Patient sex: M
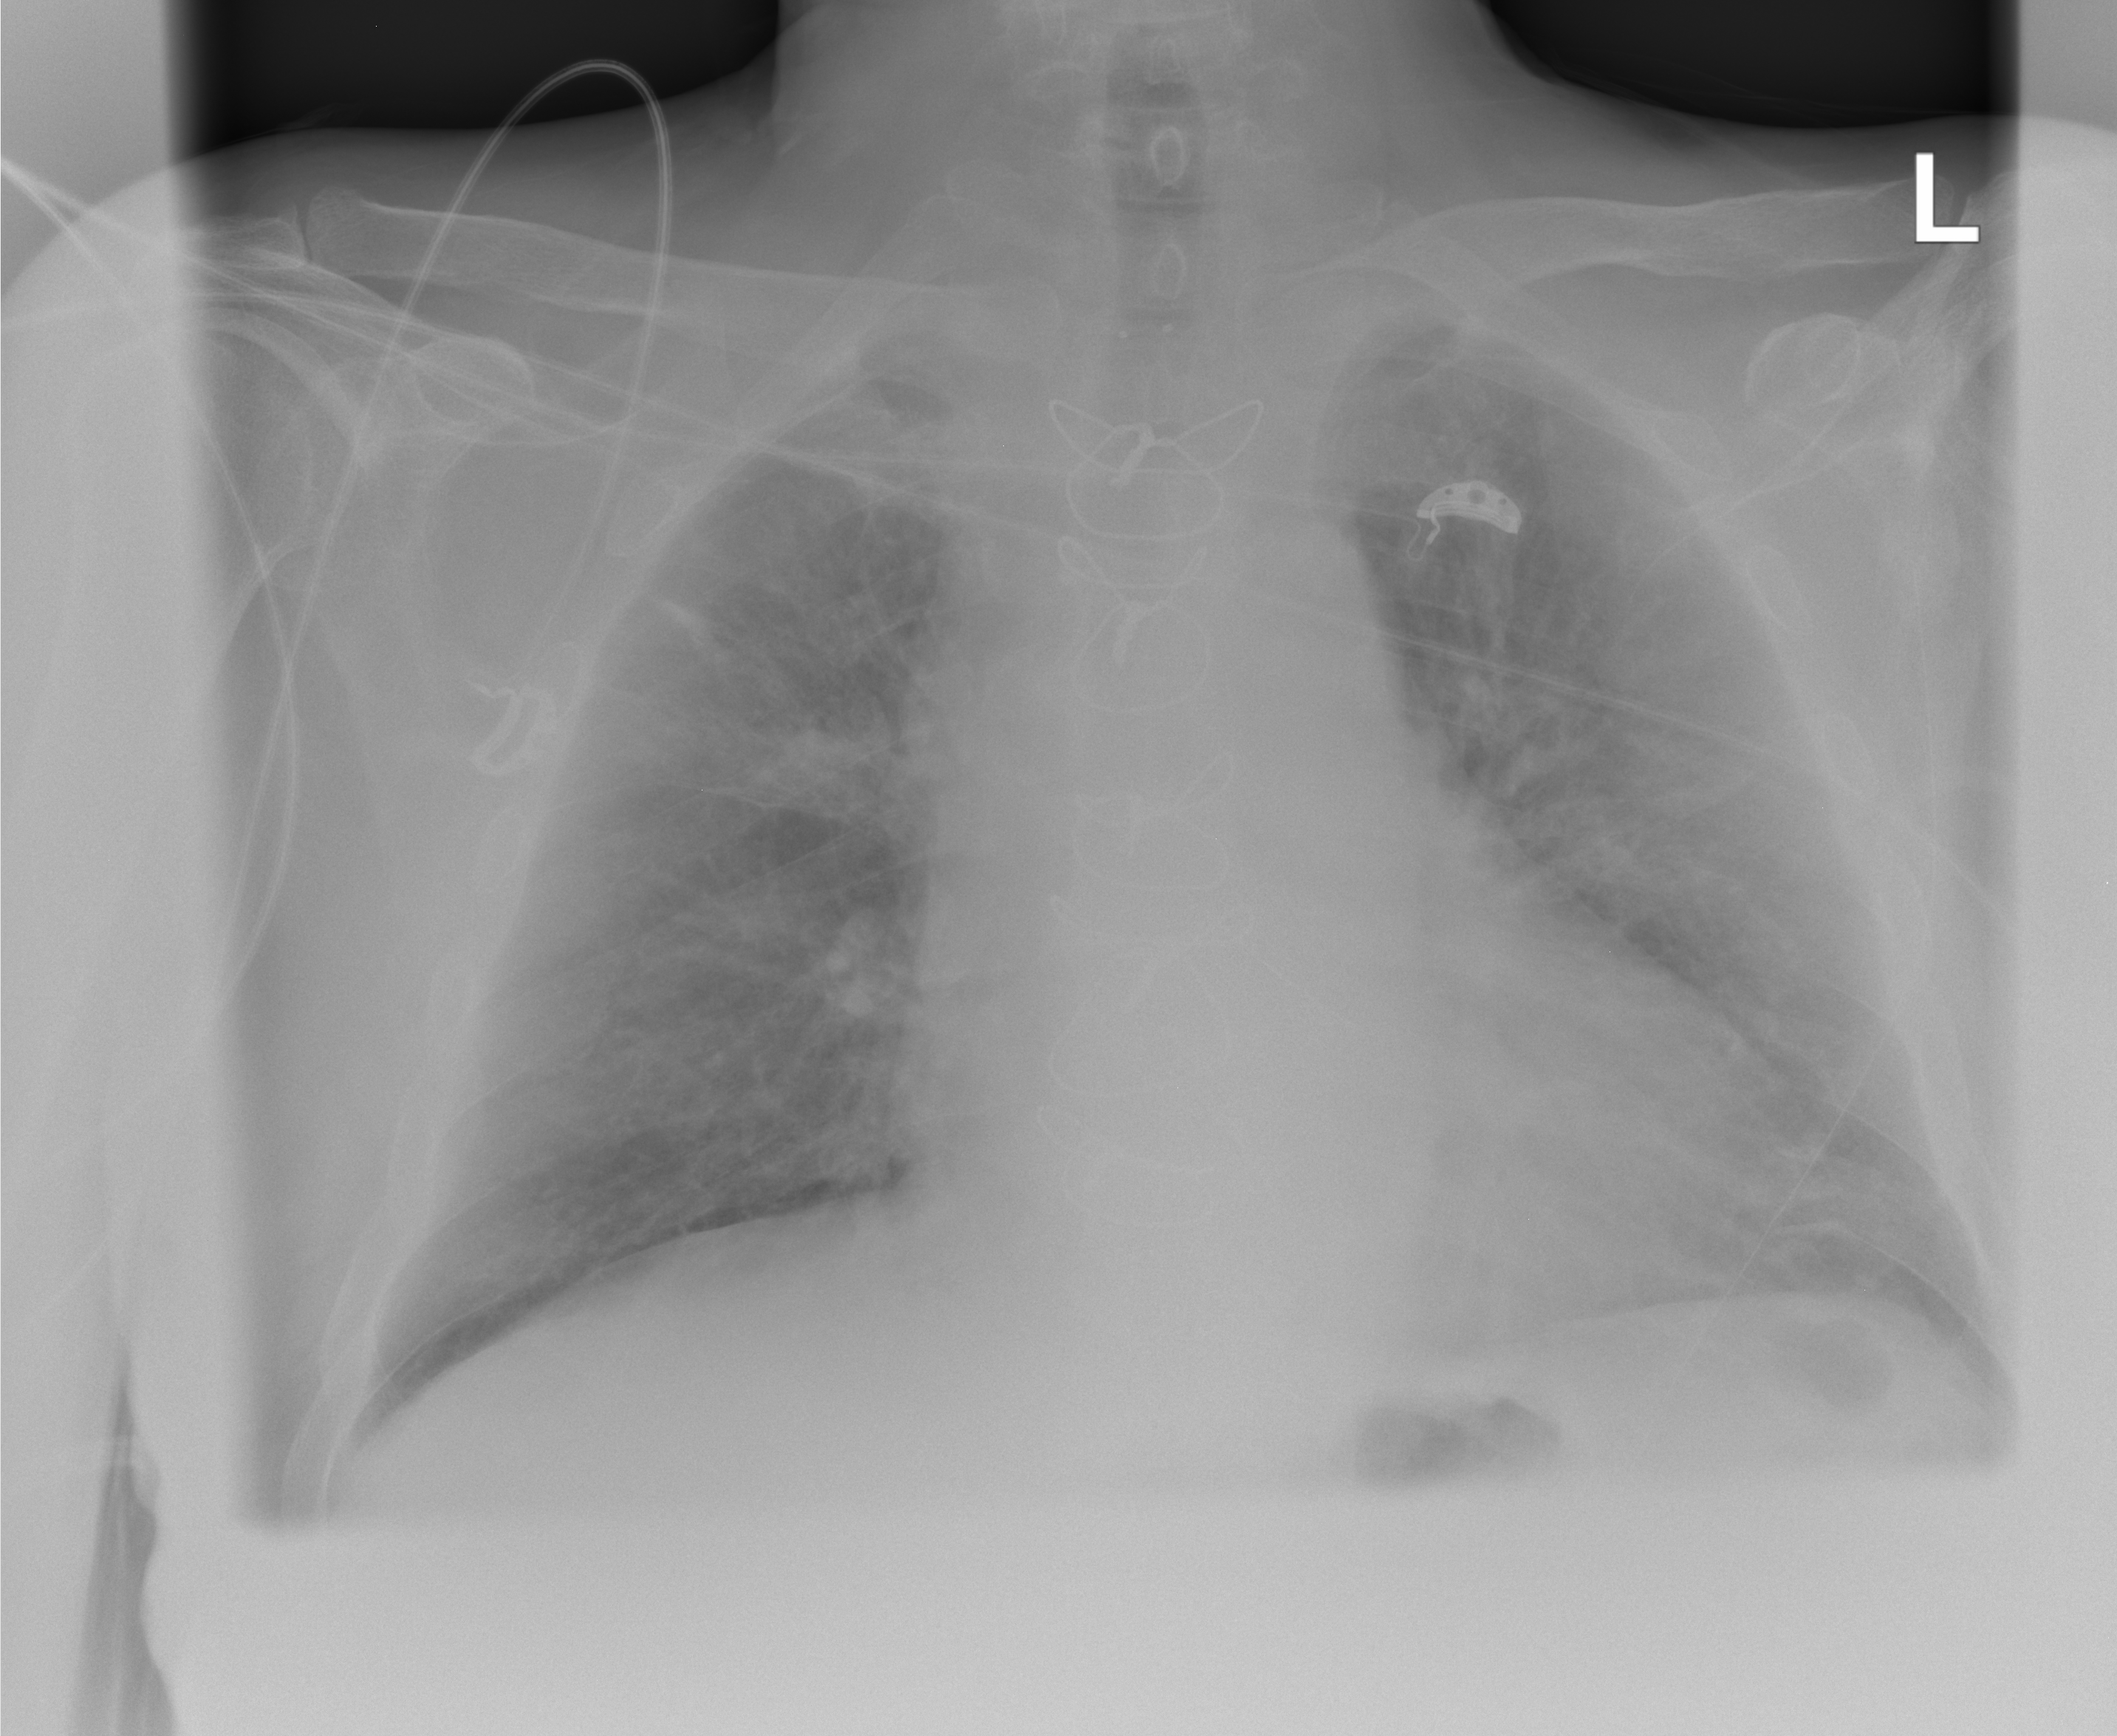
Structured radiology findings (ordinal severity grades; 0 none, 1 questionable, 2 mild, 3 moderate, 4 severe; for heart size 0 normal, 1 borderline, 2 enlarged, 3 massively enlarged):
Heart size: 2
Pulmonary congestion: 2
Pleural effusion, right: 0
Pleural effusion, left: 0
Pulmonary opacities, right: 0
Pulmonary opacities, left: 0
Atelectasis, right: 1
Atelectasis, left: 1